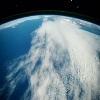
Label: cloud